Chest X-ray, AP view. Patient: 23 years old, sex M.
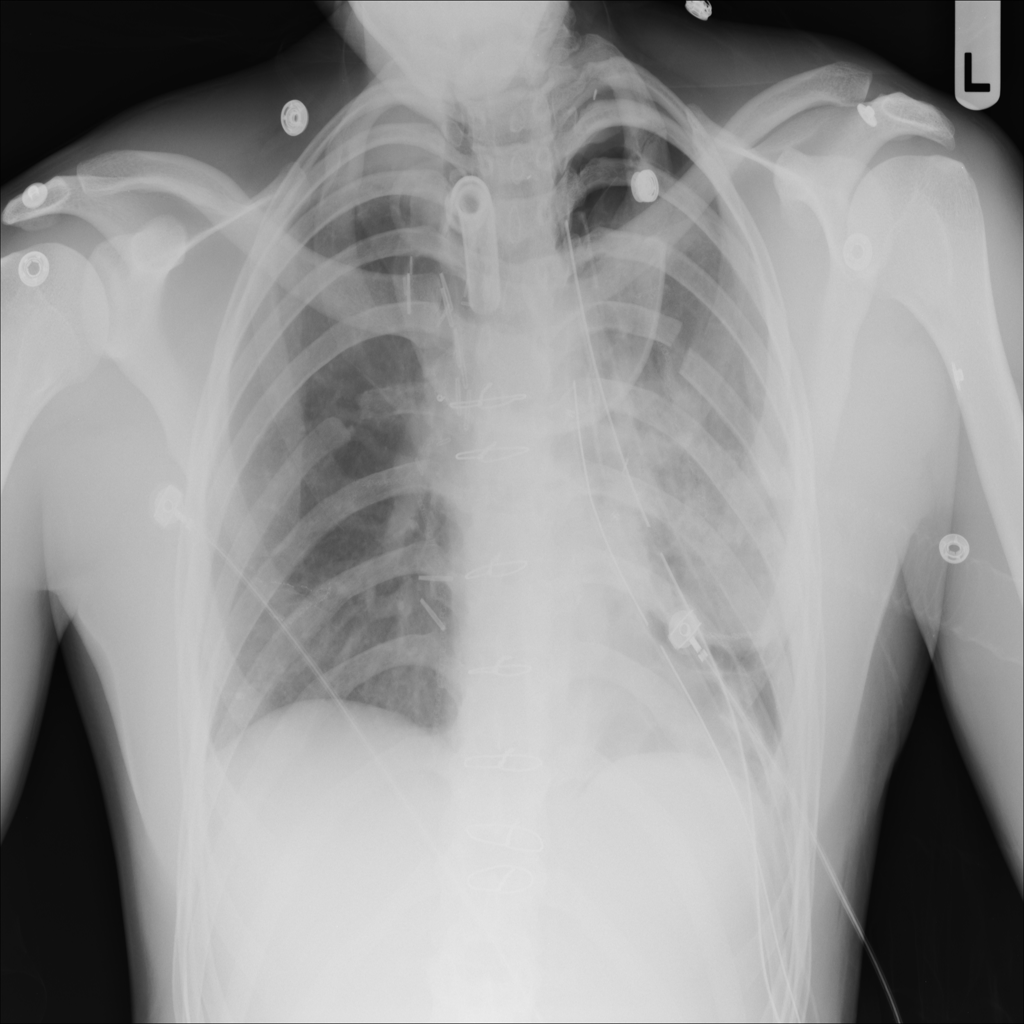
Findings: Infiltration, Pneumothorax